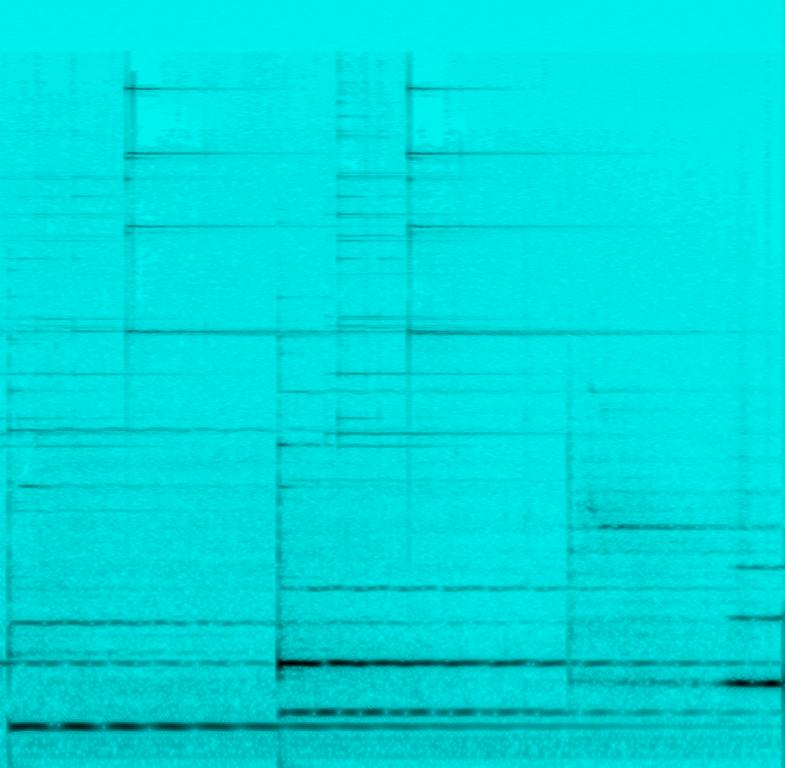
This clip features a variety of sounds that would be suitable for meditation or at a massage parlour. The music is serene, peaceful, and calm. It features a gong, a wind-chime and a diapason.